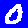
Digit: 0